Question: How does one make a basic scatter plot like the one below using <URL>?
- - -
Style doesn't matter, the default Plottable.js one is fine.

'''
window.onload = function() {
var coordinates = [
{
x:"-5",
y:"3"
}, {
x:"2",
y:"-1,5"
}, {
x:"5",
y:"2,5"
}
];
var xScale = new Plottable.Scale.Linear();
var yScale = new Plottable.Scale.Linear();
var colorScale = new Plottable.Scale.Color("10");
var xAxis = new Plottable.Axis.Numeric(xScale, "bottom");
var yAxis = new Plottable.Axis.Numeric(yScale, "left");
var plot = new Plottable.Plot.Scatter(xScale, yScale)
.addDataset(coordinates)
.project("x", "", xScale)
.project("y", "", yScale)
.project("fill", "", colorScale);
var chart = new Plottable.Component.Table([
[yAxis, plot],
[null, xAxis]
]);
chart.renderTo("#my_chart");
}
'''
'''
<!DOCTYPE html>
<html>
<head>
<meta charset="utf-8">
<title>Test</title>
<link rel="stylesheet" href="https://rawgit.com/palantir/plottable/develop/plottable.css">
</head>
<body>
<svg width="100%" height="600" id="my_chart"></svg>
<script src="https://rawgit.com/mbostock/d3/master/d3.min.js"></script>
<script src="https://rawgit.com/palantir/plottable/develop/plottable.min.js"></script>
</body>
</html>
'''
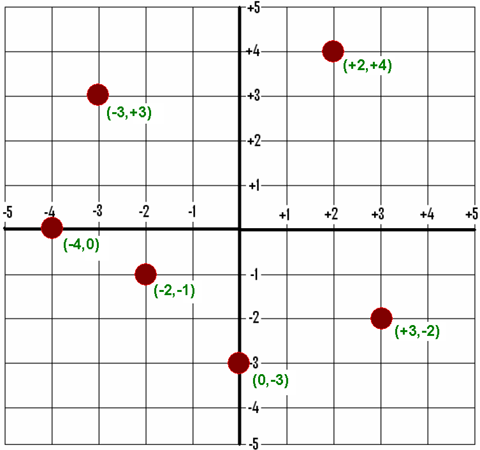
Answer: Here's a <URL> I just put together. The first is the straight 'd3' way of doing what you are asking. The second is a hacked up 'plottable.js'. With 'plottable.js' I can't find a way to position the axis outside of their table system, I had to resort to manually moving them. The table system they use is designed to relieve the developer of having to manually position things. This is great and easy, of course, until you want to control where to position things.
Here's the hack, after you render your plottable:
'''
// move the axis...
d3.select(".y-axis")
.attr('transform',"translate(" + width / 2 + "," + 0 + ")");
d3.select(".x-axis")
.attr("transform", "translate(" + 48 + "," + height / 2 + ")");
'''
Note, I didn't remove the left side margin (the 48 above) that plottable puts in. This could be hacked in as well, but at that point, what is plottable providing for you anyway...
It should be noted that the different appearance of each plot is entirely controlled through the CSS.
Complete d3 scatter plot:
'''
// D3 EXAMPLE
var margin = {
top: 20,
right: 20,
bottom: 20,
left: 20
},
width = 500 - margin.left - margin.right,
height = 500 - margin.top - margin.bottom;
var x = d3.scale.linear()
.range([0, width]);
var y = d3.scale.linear()
.range([height, 0]);
var xAxis = d3.svg.axis()
.scale(x)
.orient("bottom");
var yAxis = d3.svg.axis()
.scale(y)
.orient("left");
var svg = d3.select("#d3").append("svg")
.attr("width", width + margin.left + margin.right)
.attr("height", height + margin.top + margin.bottom)
.append("g")
.attr("transform", "translate(" + margin.left + "," + margin.top + ")");
x.domain([-100, 100]);
y.domain([-100, 100]);
svg.append("g")
.attr("class", "x axis")
.attr("transform", "translate(" + 0 + "," + height / 2 + ")")
.call(xAxis);
svg.append("g")
.attr("class", "y axis")
.attr("transform", "translate(" + width / 2 + "," + 0 + ")")
.call(yAxis)
.append("text");
svg.selectAll(".dot")
.data(data)
.enter().append("circle")
.attr("class", "dot")
.attr("r", function(d) {
return d.r;
})
.attr("cx", function(d) {
return x(d.x);
})
.attr("cy", function(d) {
return y(d.y);
})
.style("fill", function(d) {
return d.c;
});
'''

Plottable.js:
'''
// PLOTTABLE.JS
var xScale = new Plottable.Scale.Linear();
var yScale = new Plottable.Scale.Linear();
var xAxis = new Plottable.Axis.Numeric(xScale, "bottom");
var yAxis = new Plottable.Axis.Numeric(yScale, "left");
var plot = new Plottable.Plot.Scatter(xScale, yScale);
plot.addDataset(data);
function getXDataValue(d) {
return d.x;
}
plot.project("x", getXDataValue, xScale);
function getYDataValue(d) {
return d.y;
}
plot.project("y", getYDataValue, yScale);
function getRDataValue(d){
return d.r;
}
plot.project("r", getRDataValue);
function getFillValue(d){
return d.c;
}
plot.project("fill", getFillValue);
var chart = new Plottable.Component.Table([
[yAxis, plot],
[null, xAxis]
]);
chart.renderTo("#plottable");
d3.select(".y-axis")
.attr('transform',"translate(" + width / 2 + "," + 0 + ")");
d3.select(".x-axis")
.attr("transform", "translate(" + 48 + "," + height / 2 + ")");
'''